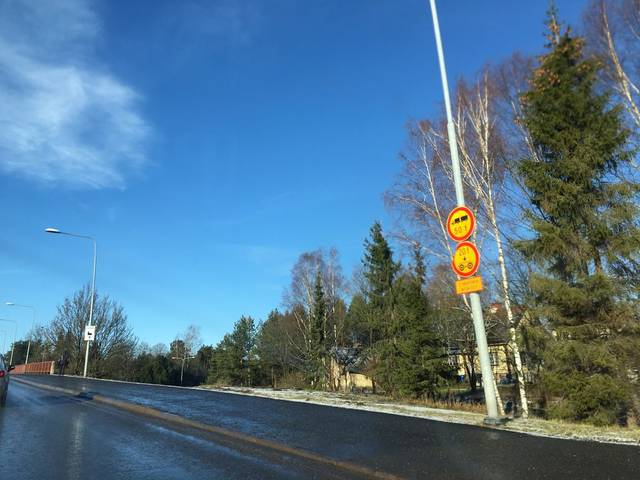
Region: Finland
Coordinates: 60.482, 22.182